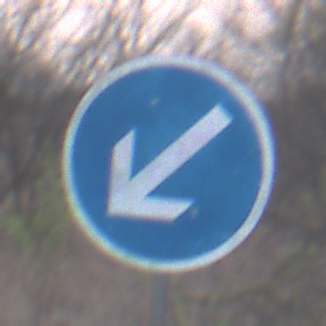
Verkehrszeichen: VorgeschriebeneVorbeifahrtLinks
Umgebung: Outdoor, Nature
Tageszeit: SunriseSunset
Wetter: Clear
Licht: Natural
Jahreszeit: NotSpecified
Kontrast: LowContrast